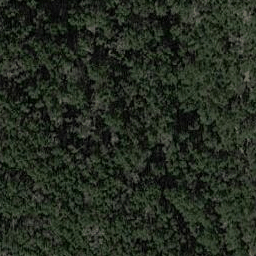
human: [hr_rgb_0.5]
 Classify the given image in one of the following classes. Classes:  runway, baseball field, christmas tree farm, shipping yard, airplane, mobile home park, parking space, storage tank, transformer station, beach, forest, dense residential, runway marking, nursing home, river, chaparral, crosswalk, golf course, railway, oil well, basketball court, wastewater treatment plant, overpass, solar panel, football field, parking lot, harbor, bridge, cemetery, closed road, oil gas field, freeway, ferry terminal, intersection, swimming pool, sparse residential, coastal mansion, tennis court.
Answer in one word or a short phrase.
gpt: forest